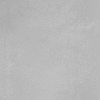
Atmospheric dust classification: dusty